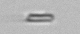
Label: fiber